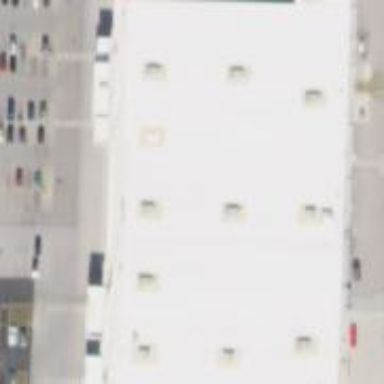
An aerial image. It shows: Modern building with white roof.